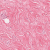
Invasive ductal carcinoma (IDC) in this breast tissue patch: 0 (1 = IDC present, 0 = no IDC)